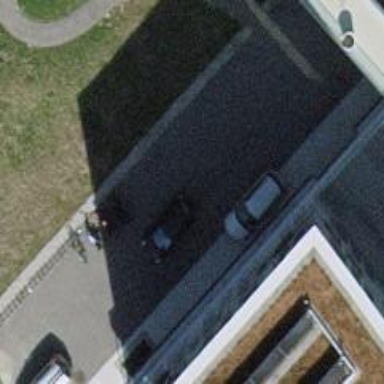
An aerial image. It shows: Bicycle parking facility.